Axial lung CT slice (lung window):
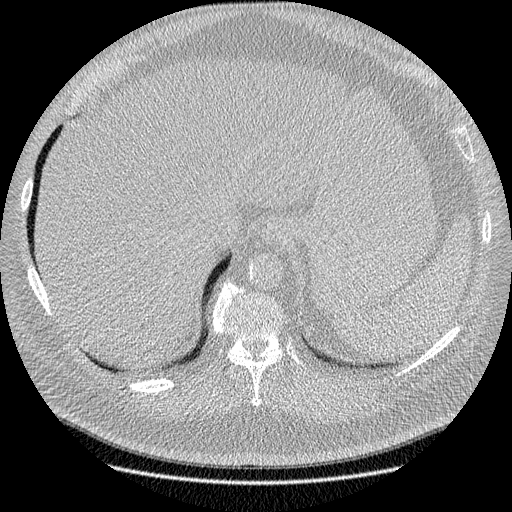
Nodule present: no